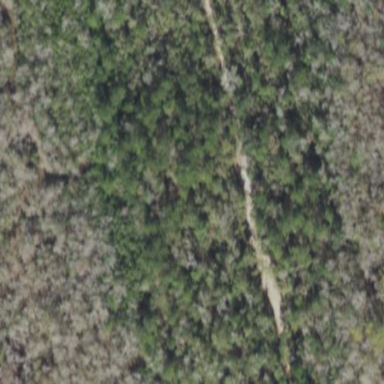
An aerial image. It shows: Mixed leaf woodland.